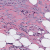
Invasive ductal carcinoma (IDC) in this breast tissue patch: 1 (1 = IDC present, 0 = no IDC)